Question: Found plenty of instructions that tell me to do this: Go to Help - Software Updates - Manage Configuration and uninstall it there (they all seem to point to the Mylyn site's instructions). But in Luna the menu has changed. It has "Check for updates" which doesn't have the Manage Configuration option, and "Installation Details." Installation details only allows uninstallation from the Installed Software tab, and Mylyn does not appear there. How does one remove Mylyn from Luna? I would like to avoid uninstalling manually if possible.

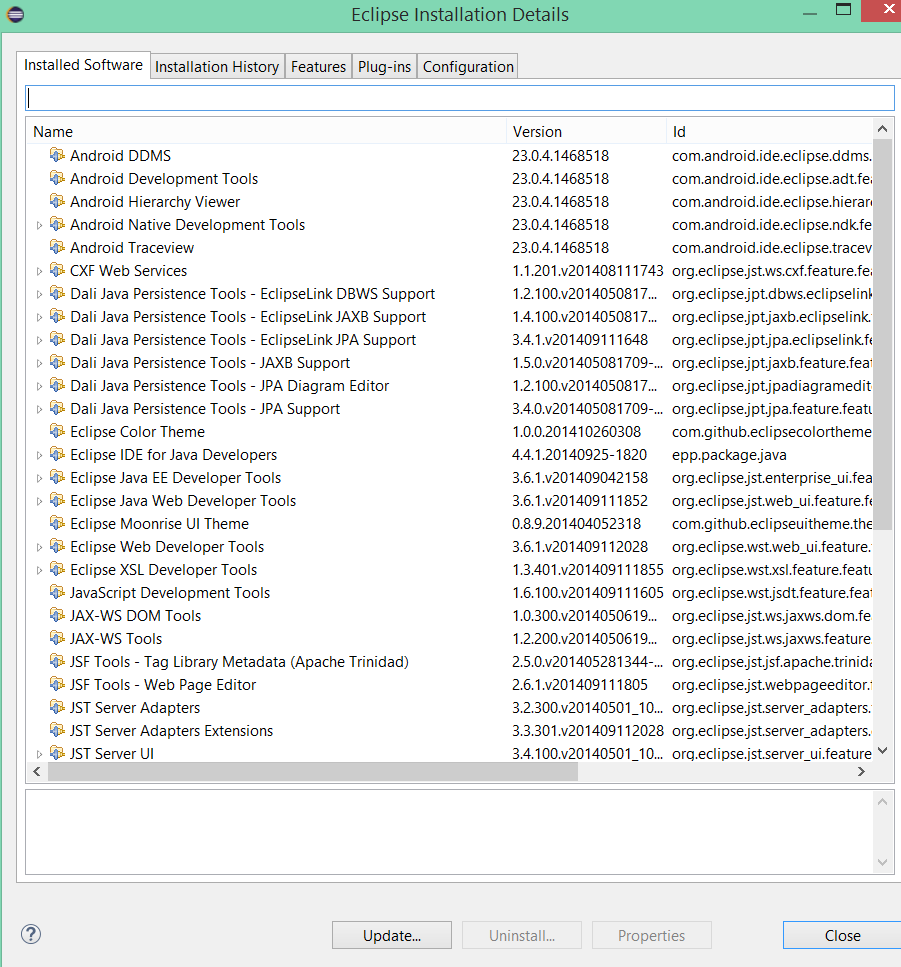
Answer: I found this blog entry where they want a "lean mean Eclipse machine" without SVN support, Mylyn, and all the other stuff I never use: <URL>
Edit: the above link no longer works.
Unfortunately, in the end they just point you to <URL>, which once was a free, but now is a quite expensive service where you can customize your Eclipse install.